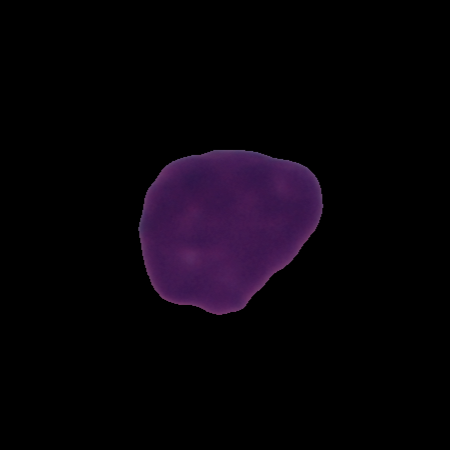
Label: healthy